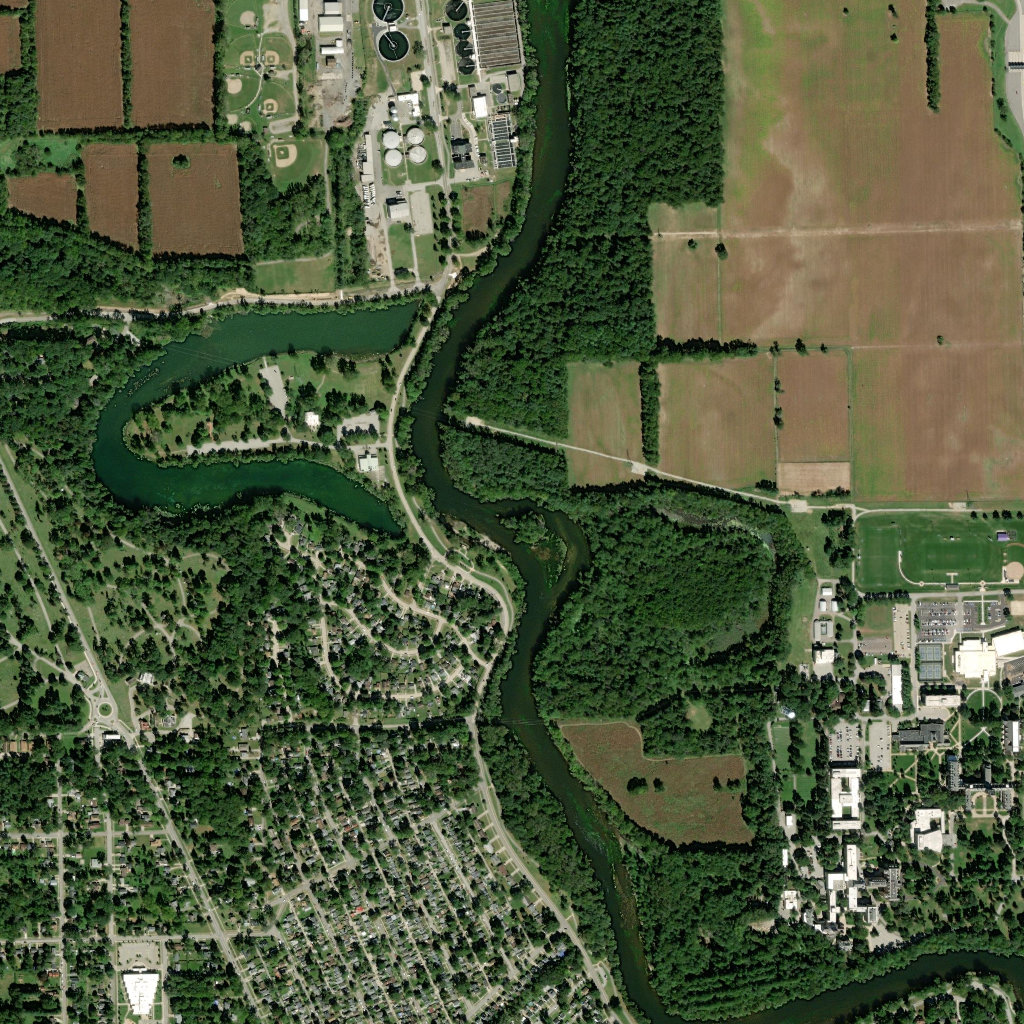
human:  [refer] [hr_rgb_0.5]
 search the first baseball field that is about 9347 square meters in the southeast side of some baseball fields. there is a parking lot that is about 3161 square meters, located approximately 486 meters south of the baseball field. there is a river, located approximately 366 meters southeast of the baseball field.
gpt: <box>[[26, 13, 31, 18, 0]]</box>